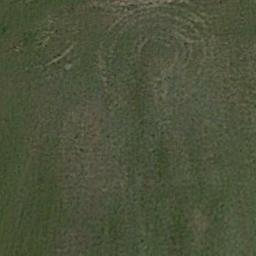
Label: meadow